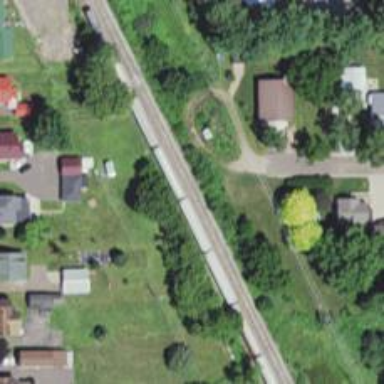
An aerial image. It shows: Railway track.